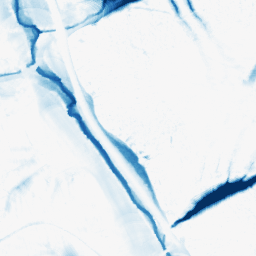
Category: morphological
Decomposition family: morphological_ellipse
Decomposition parameters: operation: closing
width: 30
height: 50
Upsampling method: sinc_hamming
Upsampling parameters: scale: 2
kernel_size: 16
Upsampling scale: 2